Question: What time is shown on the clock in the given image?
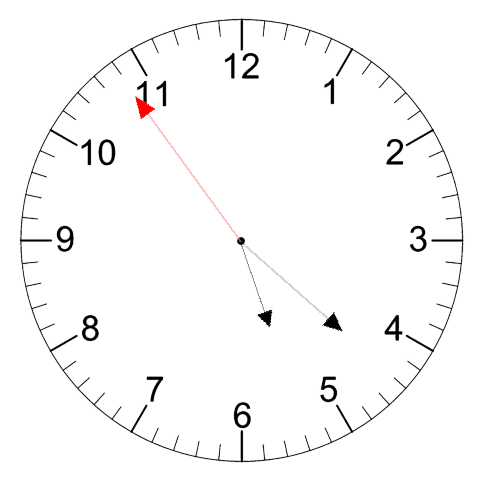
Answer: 05:21:54